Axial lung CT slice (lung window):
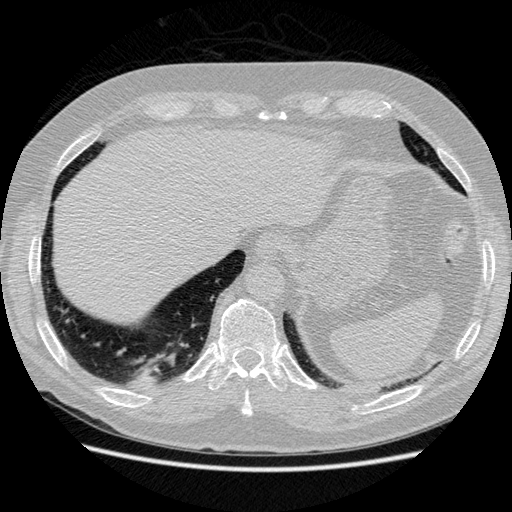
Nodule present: no